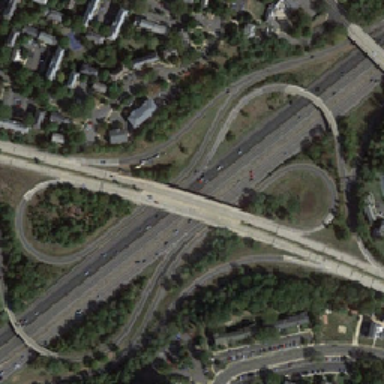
This is a busy city .